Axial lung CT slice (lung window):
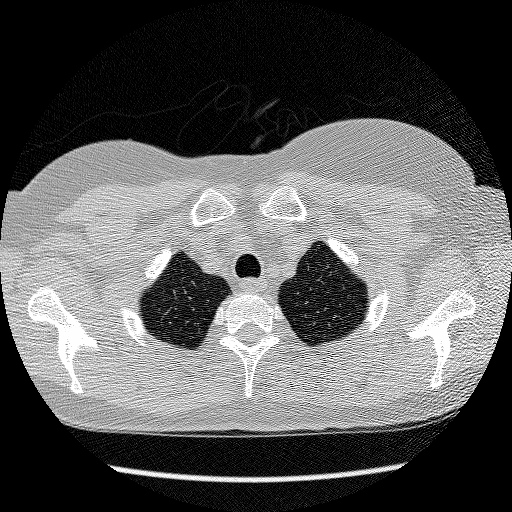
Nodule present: no